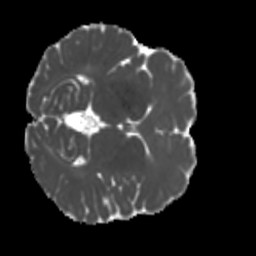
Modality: MD
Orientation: axial
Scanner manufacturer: siemens
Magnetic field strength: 3 T
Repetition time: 4 s
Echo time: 0.0594 s